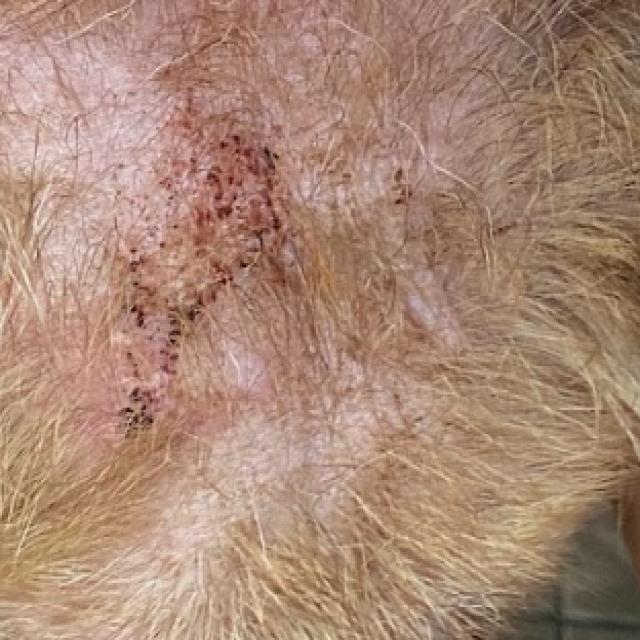
Canine demodicosis (Demodex mange) — caused by Demodex canis mites. Presents with alopecia, follicular papules, pustules, and comedones. Often localized on face and forelimbs.